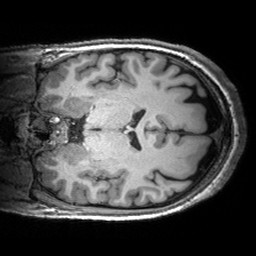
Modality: T1w
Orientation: coronal
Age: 25
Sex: male
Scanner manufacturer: siemens
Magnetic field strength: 3 T
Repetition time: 2.53 s
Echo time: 0.00299 s